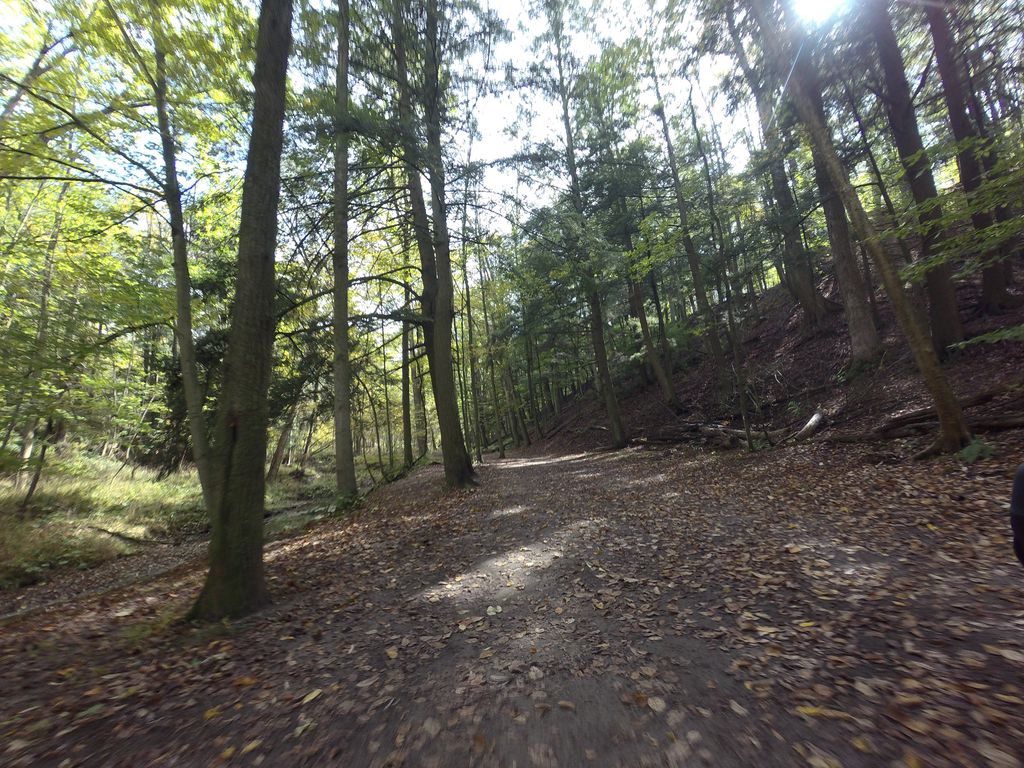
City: hamilton